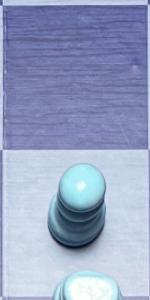
Label: Pawn_White